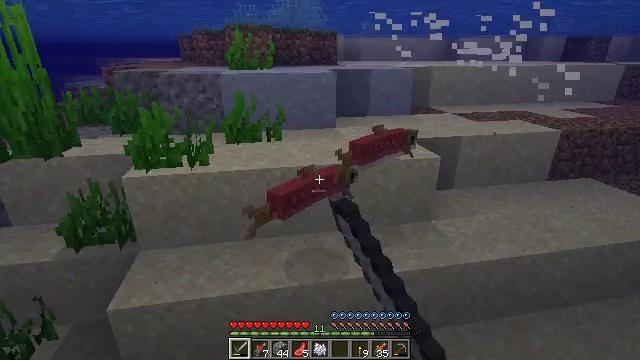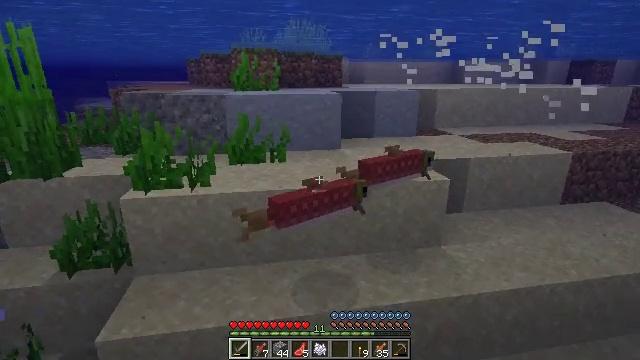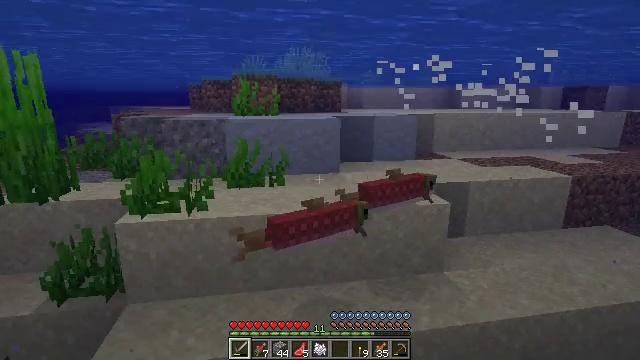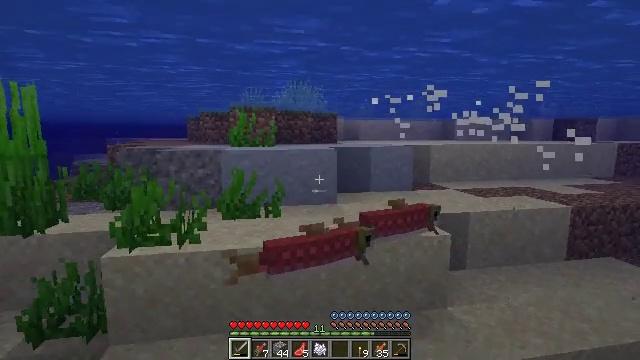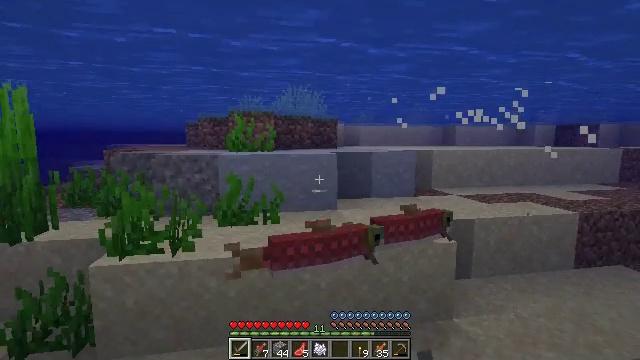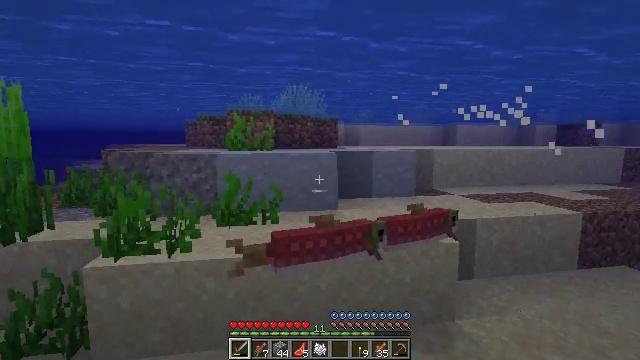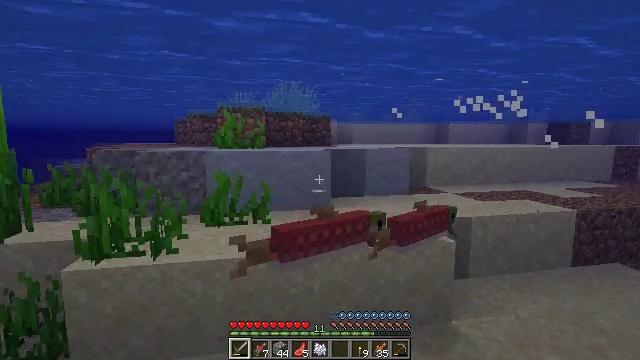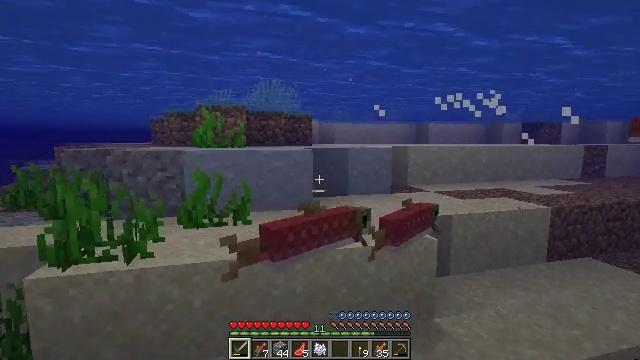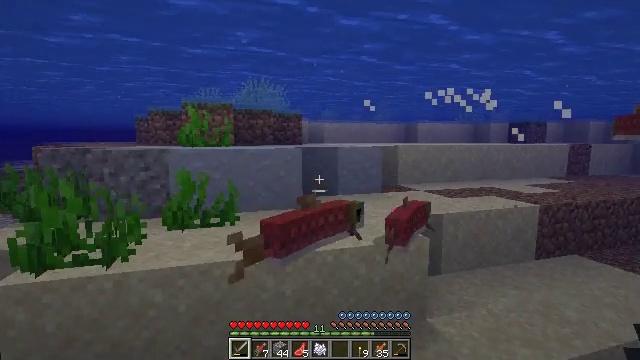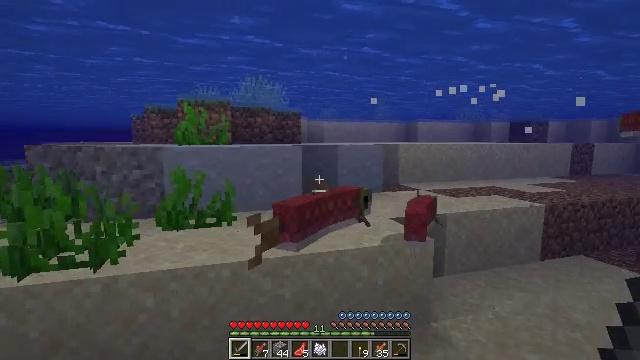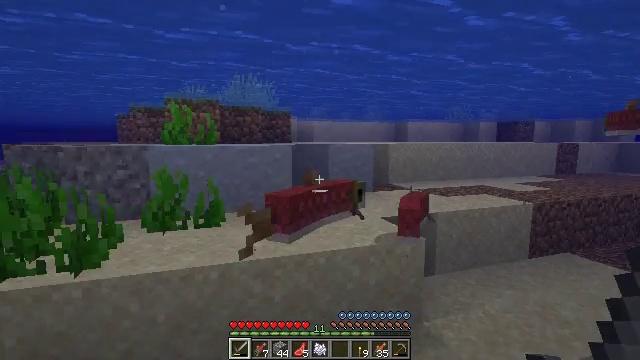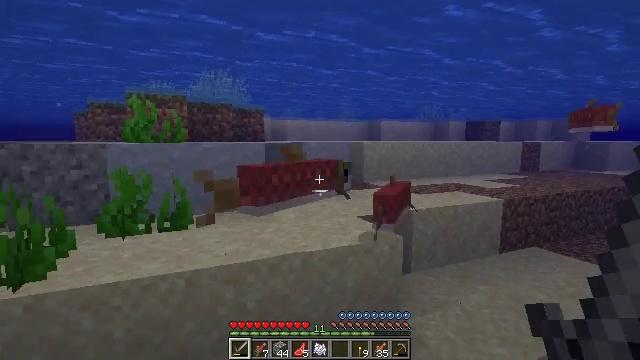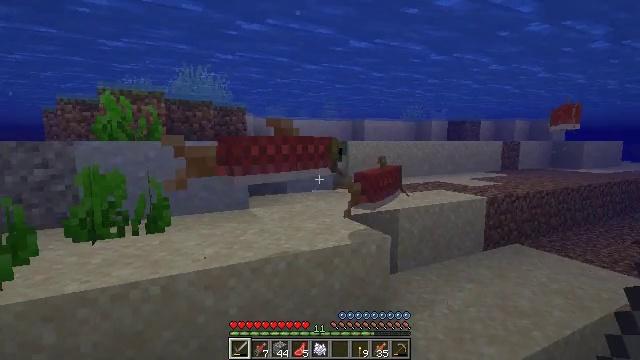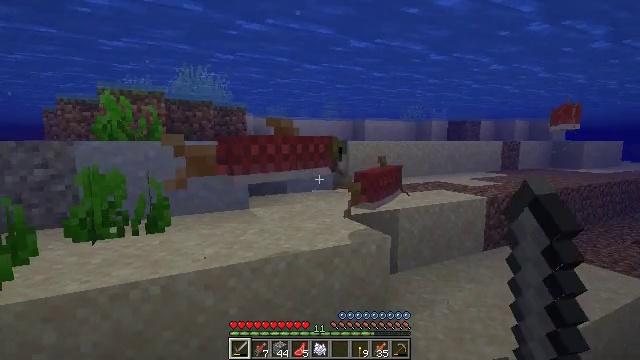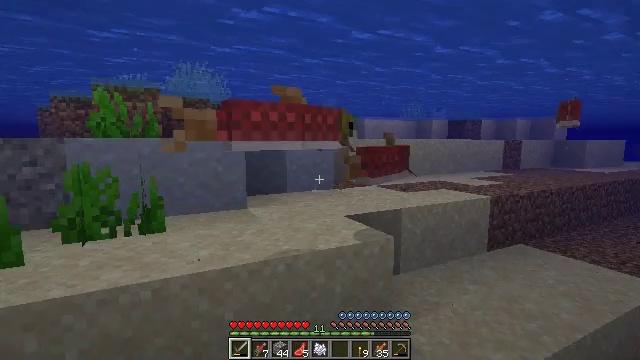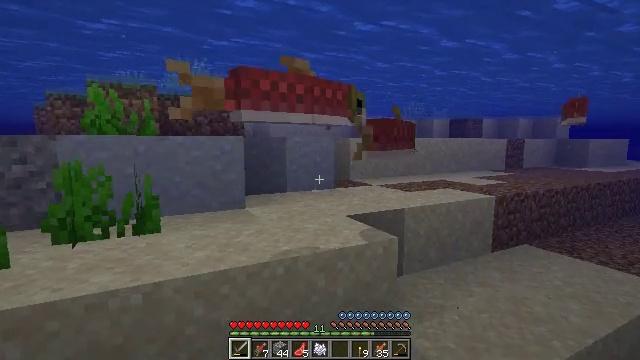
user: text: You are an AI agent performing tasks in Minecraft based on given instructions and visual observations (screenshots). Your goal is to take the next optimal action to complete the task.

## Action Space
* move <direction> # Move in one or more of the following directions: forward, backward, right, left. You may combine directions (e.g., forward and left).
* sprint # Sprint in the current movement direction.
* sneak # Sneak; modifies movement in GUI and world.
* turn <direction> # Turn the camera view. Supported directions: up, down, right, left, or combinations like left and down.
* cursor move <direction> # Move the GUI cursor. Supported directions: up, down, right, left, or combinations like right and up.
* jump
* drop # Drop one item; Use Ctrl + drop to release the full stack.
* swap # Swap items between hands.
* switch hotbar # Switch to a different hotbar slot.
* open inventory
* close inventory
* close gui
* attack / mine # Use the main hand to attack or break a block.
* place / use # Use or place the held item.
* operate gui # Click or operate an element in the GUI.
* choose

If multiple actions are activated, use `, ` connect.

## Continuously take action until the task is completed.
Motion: motion action
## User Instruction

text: Kill aquatic mobs.
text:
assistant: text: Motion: move forward, turn up, attack / mine
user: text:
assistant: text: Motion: move forward, turn up
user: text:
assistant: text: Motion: move forward, turn up
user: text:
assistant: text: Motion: move forward, turn up
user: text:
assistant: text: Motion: move forward
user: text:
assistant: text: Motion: move forward, turn right
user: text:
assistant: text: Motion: move forward, turn right
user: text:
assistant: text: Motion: move forward, turn right
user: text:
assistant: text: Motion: move forward
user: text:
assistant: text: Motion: move forward, turn right
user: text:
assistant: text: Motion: move forward, turn right
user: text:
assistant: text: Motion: move forward, turn right, attack / mine
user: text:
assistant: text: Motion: move forward, attack / mine
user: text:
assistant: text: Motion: move forward, attack / mine
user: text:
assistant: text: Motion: move forward
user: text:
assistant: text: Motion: move forward, turn right
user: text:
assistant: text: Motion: move forward, turn right
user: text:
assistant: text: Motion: move forward, turn right
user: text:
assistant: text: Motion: move forward, turn right
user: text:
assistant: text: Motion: move forward, turn right
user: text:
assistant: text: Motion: move forward, turn right and up
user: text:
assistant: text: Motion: move forward, turn right and up
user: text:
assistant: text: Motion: move forward, turn up
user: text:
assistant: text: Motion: move forward, turn up
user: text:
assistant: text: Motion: move forward, turn right and up
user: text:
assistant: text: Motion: move forward, turn right and up
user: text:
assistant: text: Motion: move forward, turn up
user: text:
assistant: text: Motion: move forward, turn up
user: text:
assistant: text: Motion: move forward, turn left and up
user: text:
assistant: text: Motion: move forward, turn left